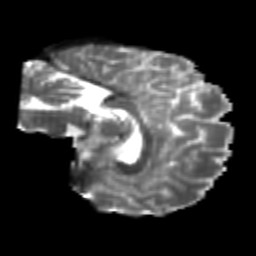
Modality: T2w
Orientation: sagittal
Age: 24
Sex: female
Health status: healthy
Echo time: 0.074 s